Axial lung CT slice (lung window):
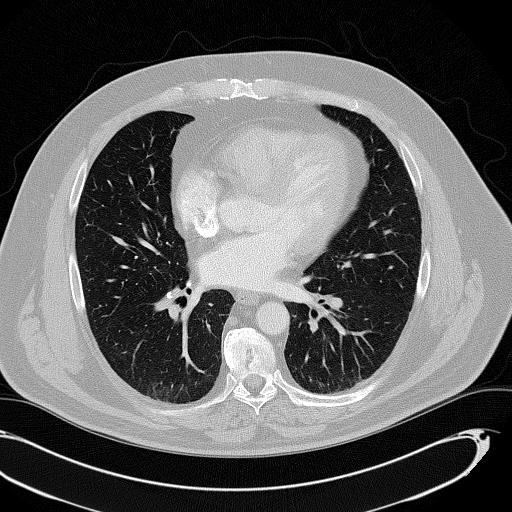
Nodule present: no